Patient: sex F, age 75
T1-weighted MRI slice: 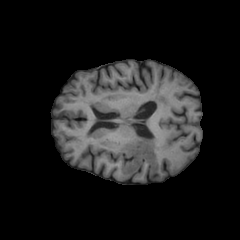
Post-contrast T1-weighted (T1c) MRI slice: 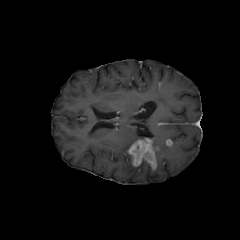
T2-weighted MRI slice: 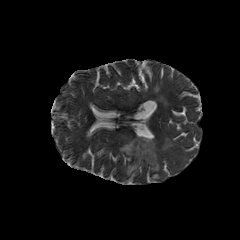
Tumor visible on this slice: yes
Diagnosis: Glioblastoma, IDH-wildtype
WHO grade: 4